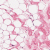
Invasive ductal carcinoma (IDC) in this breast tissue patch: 0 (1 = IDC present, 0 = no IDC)